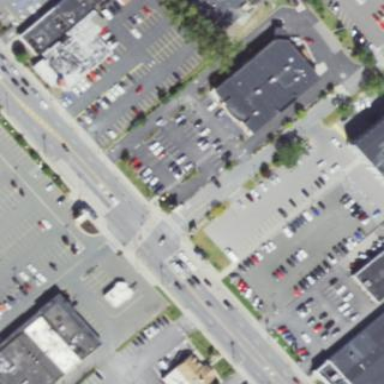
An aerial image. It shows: Parking area with surface.